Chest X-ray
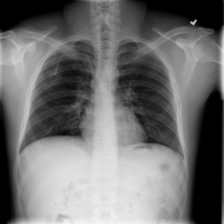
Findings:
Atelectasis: negative
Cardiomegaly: negative
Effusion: negative
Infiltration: negative
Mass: negative
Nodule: negative
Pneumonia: negative
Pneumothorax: negative
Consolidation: negative
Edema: negative
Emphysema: negative
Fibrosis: negative
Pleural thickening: negative
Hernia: negative